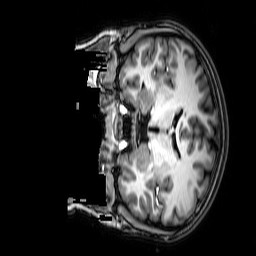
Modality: T1w
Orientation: coronal
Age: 14
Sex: female
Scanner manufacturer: philips
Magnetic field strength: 3 T
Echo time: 0.0038 s